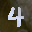
Label: 4